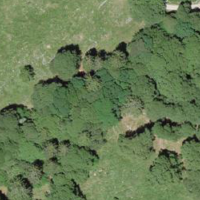
EUNIS habitat code: 41
Species observed at this site:
Noccaea caerulescens